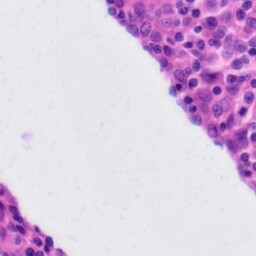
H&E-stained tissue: Tonsil